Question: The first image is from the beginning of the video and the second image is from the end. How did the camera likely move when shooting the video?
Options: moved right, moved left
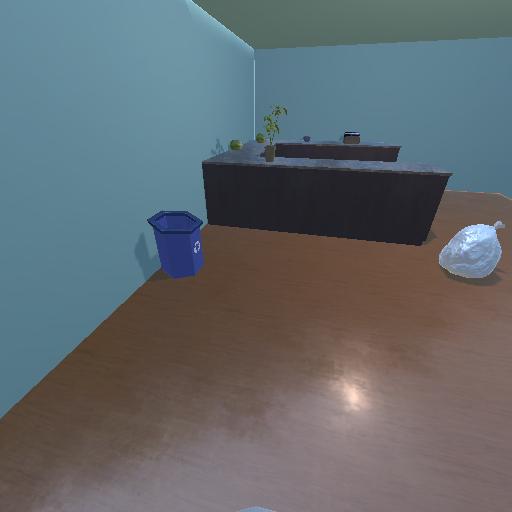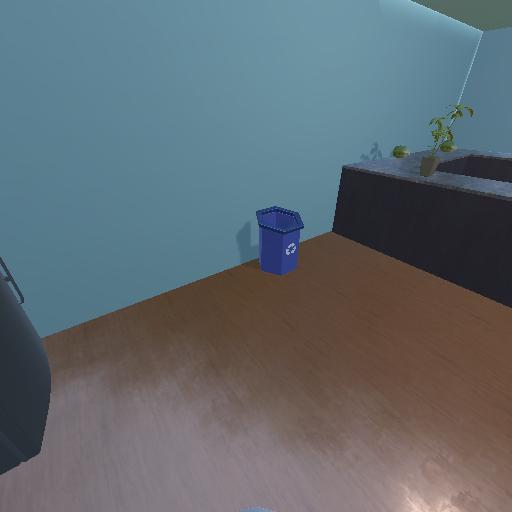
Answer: moved right